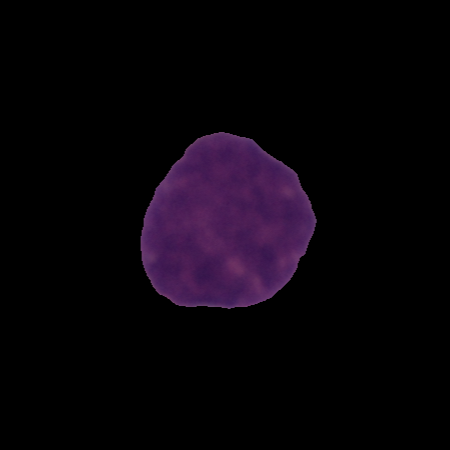
Label: cancer